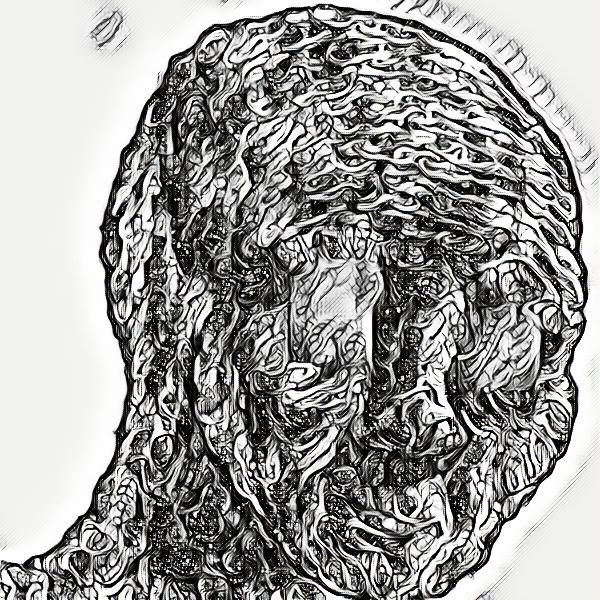
Label: 5_Wojak_with_Background